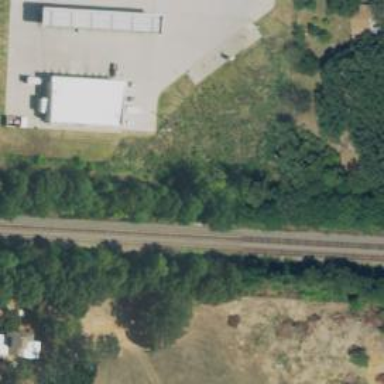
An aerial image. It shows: Railway siding for service.